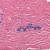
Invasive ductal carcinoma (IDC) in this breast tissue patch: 1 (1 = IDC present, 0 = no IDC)